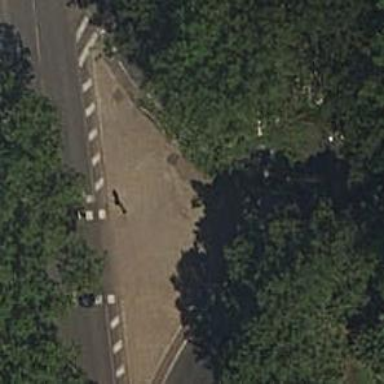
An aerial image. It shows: Asphalt footway with marked traffic signal crossing.